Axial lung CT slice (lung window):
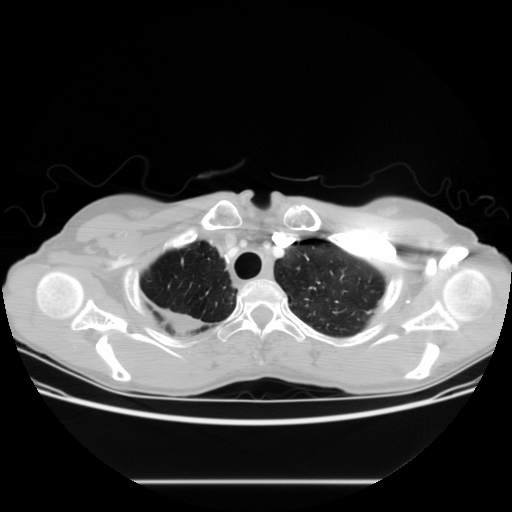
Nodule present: no